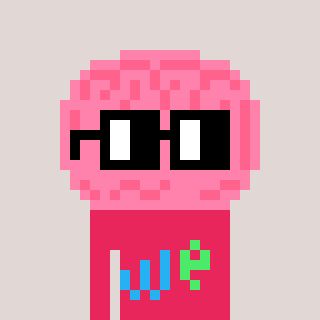
a pixel art character with square black glasses, a brain-shaped head and a redpinkish-colored body on a warm background